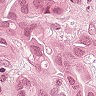
Metastatic tissue present: yes